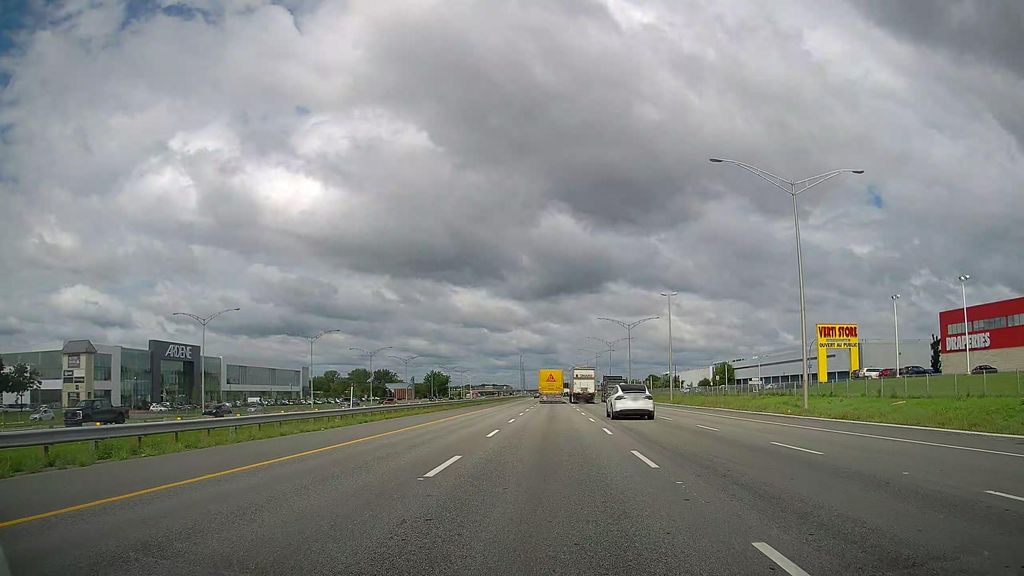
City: montreal